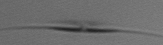
Label: Cylindrotheca